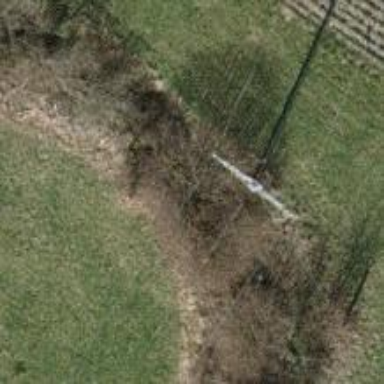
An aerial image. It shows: Concrete power pole.